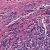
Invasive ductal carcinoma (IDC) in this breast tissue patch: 1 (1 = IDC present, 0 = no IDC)